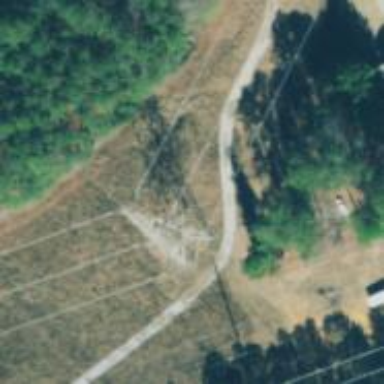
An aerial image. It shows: Lattice structure tower used for power distribution.